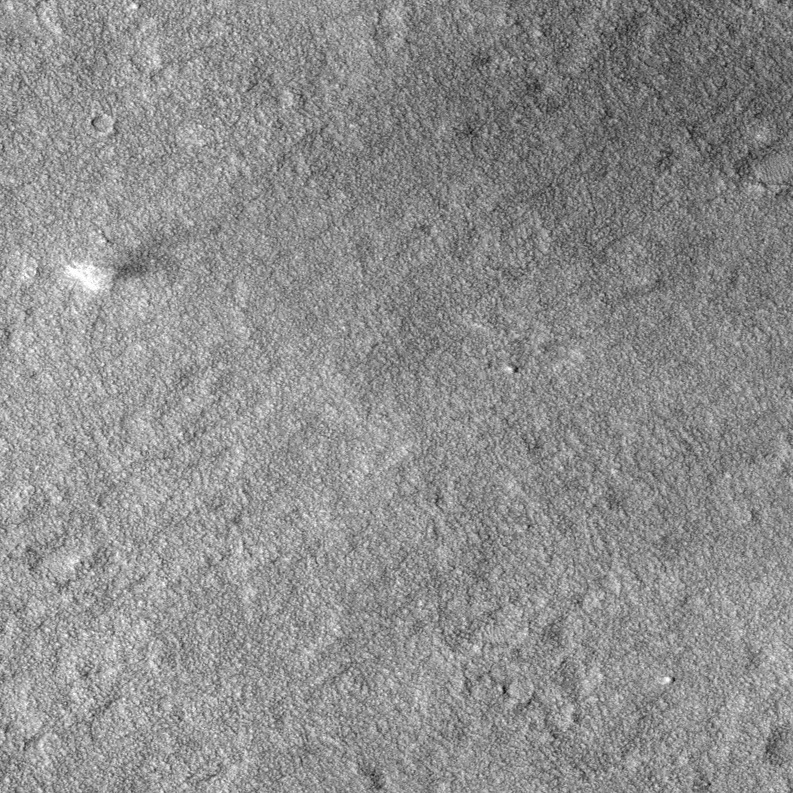
Label: dustdevil